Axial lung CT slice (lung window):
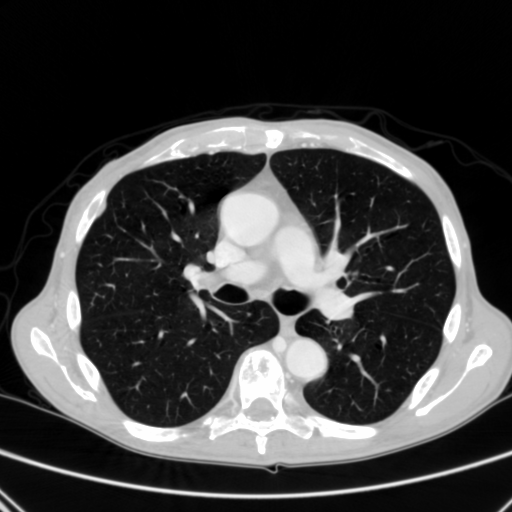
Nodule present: no